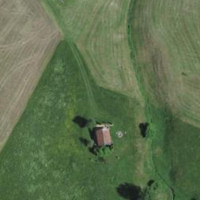
EUNIS habitat code: 52
Species observed at this site:
Filipendula ulmaria
Bistorta officinalis